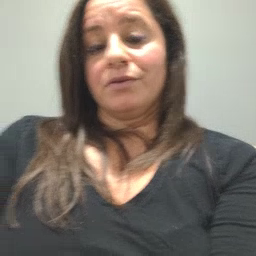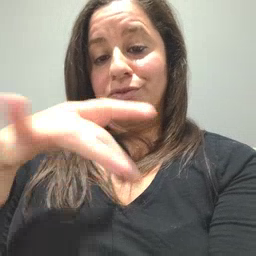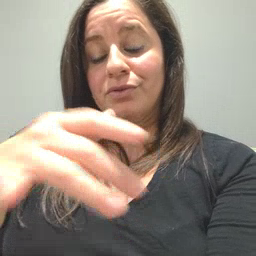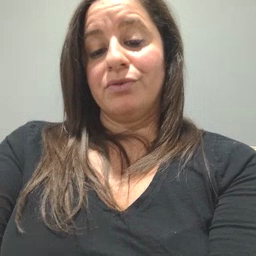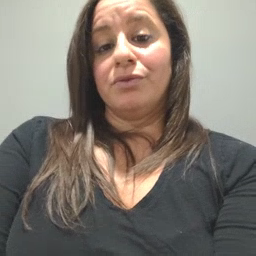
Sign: touch